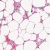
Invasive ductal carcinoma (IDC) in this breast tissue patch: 0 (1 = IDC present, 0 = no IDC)